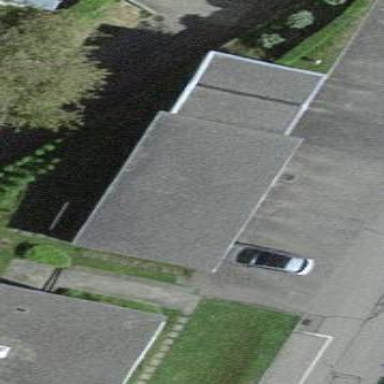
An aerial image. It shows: Garage building.